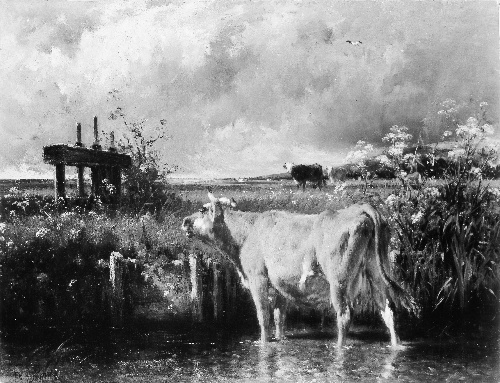
Title: The Flood Gate
Artist: Emile van Marcke
Artist bio: French, Sèvres 1827–1890 Hyères
Object type: Painting
Classification: Paintings
Medium: Oil on canvas
Dimensions: 24 1/2 x 32 1/2 in. (62.2 x 82.6 cm)
Department: European Paintings
Credit line: Bequest of Susan P. Colgate, in memory of her husband, Romulus R. Colgate, 1936
Accession year: 1936
Repository: Metropolitan Museum of Art, New York, NY
Tags: Cows|Landscapes